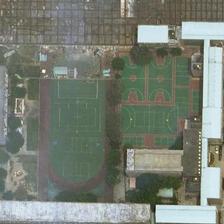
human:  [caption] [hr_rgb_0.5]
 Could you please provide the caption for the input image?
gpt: some buildings and green trees are around a playground with two basketball fields next to it .

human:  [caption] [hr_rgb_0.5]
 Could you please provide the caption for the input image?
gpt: a playground with some kinds of sports fields next to it is surrounded by some buildings .

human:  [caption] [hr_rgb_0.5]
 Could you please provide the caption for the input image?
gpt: in this rectangular area, basketball courts and tennis courts place in a orderly arrangment .

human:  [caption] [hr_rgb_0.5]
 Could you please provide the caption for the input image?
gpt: a playground with basketball fields and badminton fields next to it is surrounded by some trees and buildings .

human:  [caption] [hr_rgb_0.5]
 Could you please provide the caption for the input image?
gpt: a playground with some kinds of sports fields next to it is surrounded by some buildings .